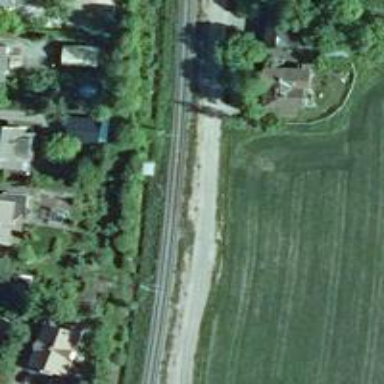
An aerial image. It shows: Railway signal.